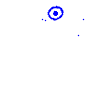
Particle: kaon